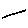
Label: line